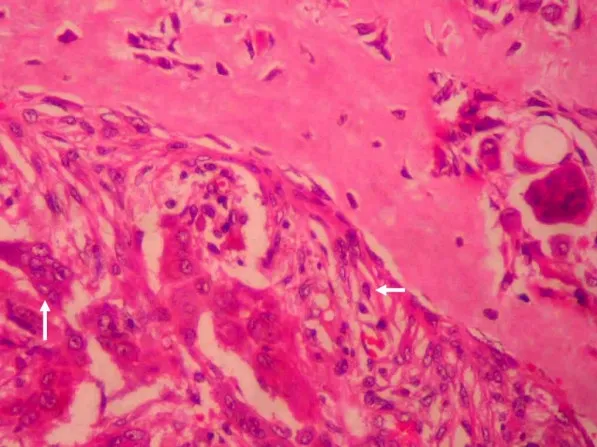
Microphotograph of the tumor. Microphotograph (250x) of the specimen in H & E stains showing neoplastic stromal cells and multinucleated giant cells. The stromal cells (horizontal arrow) are round to spindle shaped with moderate amount of eosinophilic cytoplasm and a single nucleus. They are mesenchymal in origin. The multinucleated giant cells (vertical arrow) are large in size with eosinophilic cytoplasm and a large number of nuclei.
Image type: pathology (h&e)